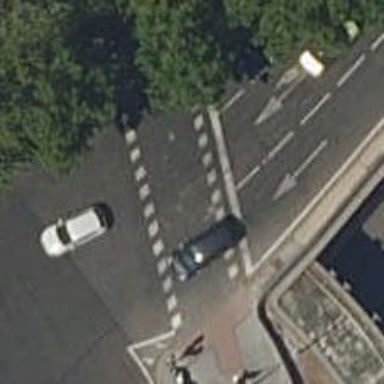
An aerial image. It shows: Road crossing with traffic signals.